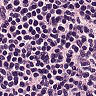
Metastatic tissue present: no